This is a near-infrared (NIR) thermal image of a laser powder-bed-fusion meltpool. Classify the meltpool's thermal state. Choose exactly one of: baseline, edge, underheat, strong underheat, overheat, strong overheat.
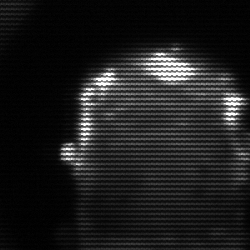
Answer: baseline